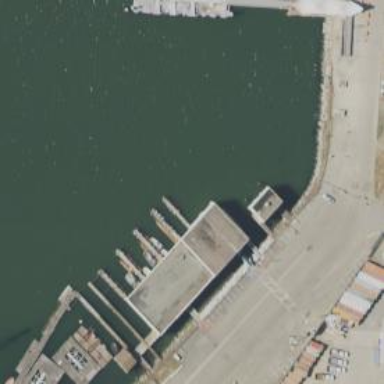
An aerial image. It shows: Man-made pier.